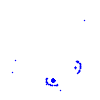
Particle: pion